Field crop: maize
Growth stage: 2
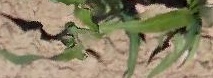
Species: maize